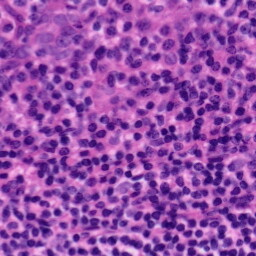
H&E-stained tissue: Tonsil